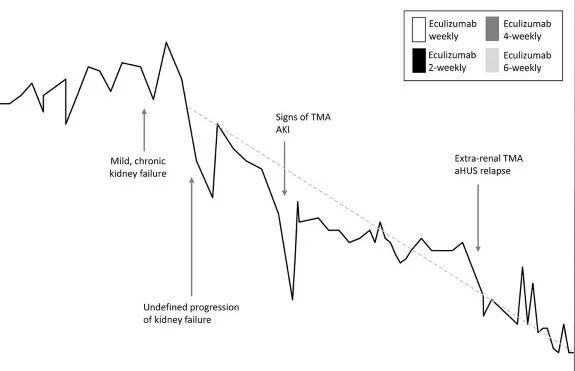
Overview of eGFR, proteinuria and ratio of predicted eculizumab concentrations related to the eculizumab treatment in time. (A) Estimated eGFR (Schwartz formula) indicated with dark grey line, and the various interval treatment periods of eculizumab, indicated by the legends: white bar: eculizumab 1200 mg weekly middle grey colored bar: four-weekly 1200 mg eculizumab; light-grey colored bar 6-weekly 1200 mg eculizumab; dark grey colored bar: two-weekly 1200 mg eculizumab. Dotted line indicates the annual eGFR decline of 22.9 ml/min/1.73m2 (baseline eGFR 68 ml/min/1.73m2).
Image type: chart (chart)